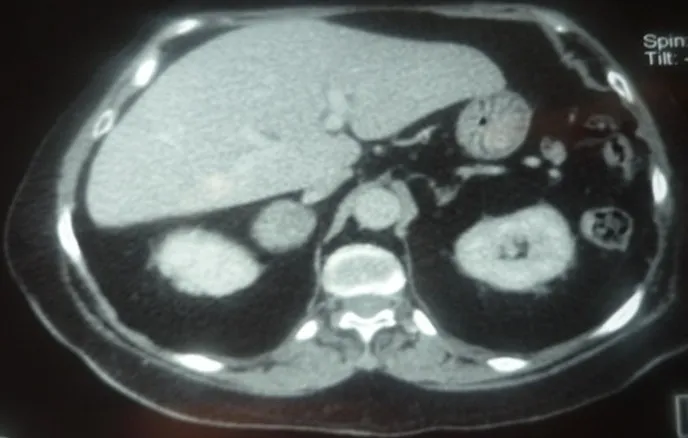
adrenal CT scan, tumor mass at the right adrenal, measuring 46 x 36mm, the left adrenal was not hyperplastic.
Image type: radiology (ct)